Question:
My HTML is:
'''
<div class="pull-left" data-trigger="hover" bs-popover="popover">
<a href="/address/text">
text
</a>
</div>
'''
My controller has:
'''
$scope.popover = {
"title": "Title",
"content": "Hello Popover<br />This is a multiline message!"
};
'''
How come the popover doesn't always pop up? You don't see it in this GIF, but for a fraction of a second, the popover appears on the left before flickering in on the right. Also, why is the popover highlighted?
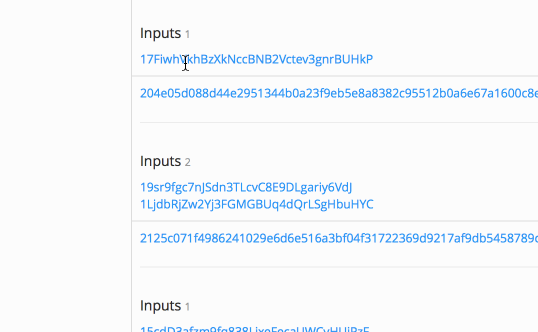
Answer: I wrote up a fiddle to show that you can just use inbuilt AngularJS directives to do this, including 'mouseenter' and 'mouseleave'. There is no flickering from what I can see, either.
<URL>
Hopefully this helps!